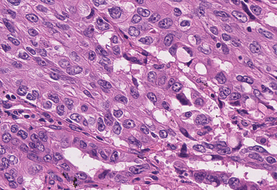
Tumor epithelial tissue: yes
Tumor-associated stroma tissue: yes
Normal tissue: no